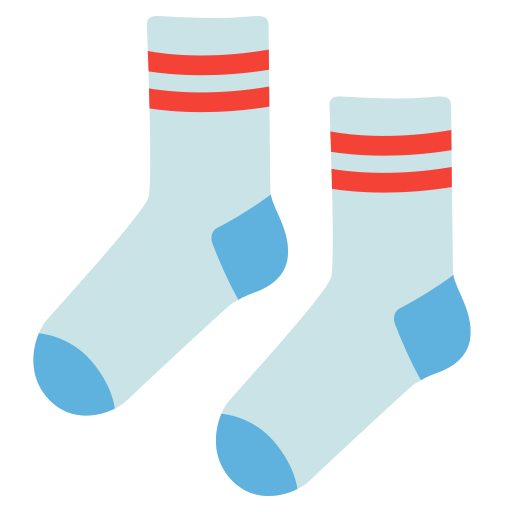
Emoji: 🧦